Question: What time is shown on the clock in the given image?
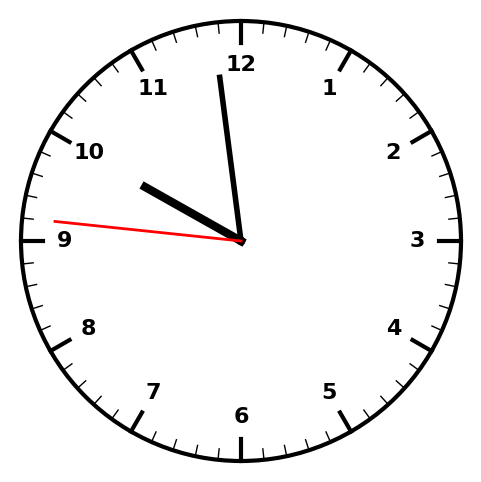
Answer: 09:58:46